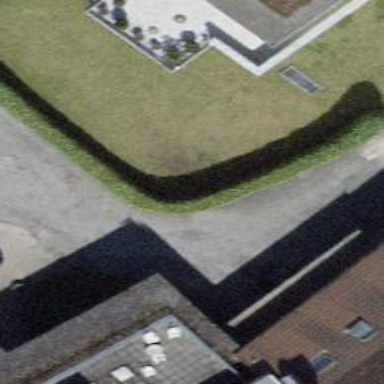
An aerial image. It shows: Hedge barrier.